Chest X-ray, PA view. Patient: 43 years old, sex M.
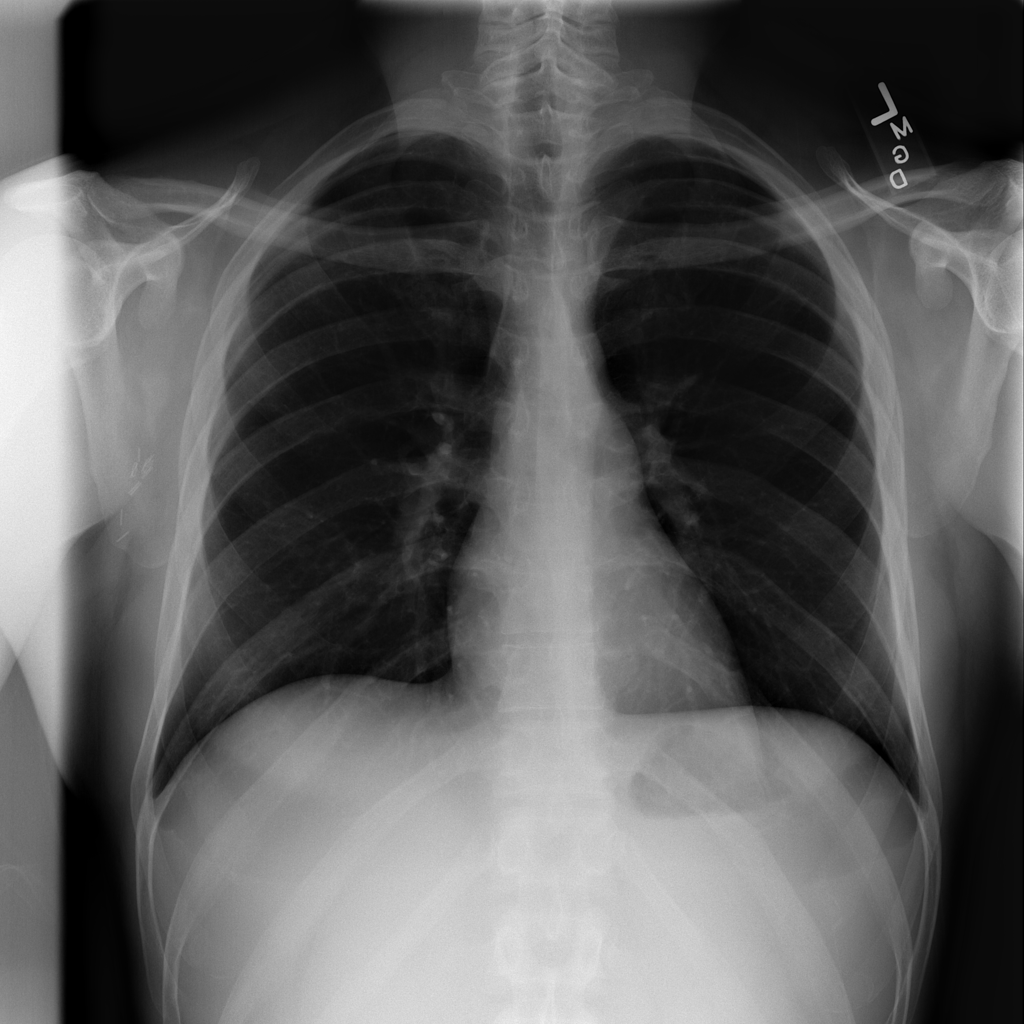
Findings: No Finding